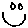
Label: smiley face